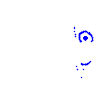
Particle: kaon